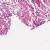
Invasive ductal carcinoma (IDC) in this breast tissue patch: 0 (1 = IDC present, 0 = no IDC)